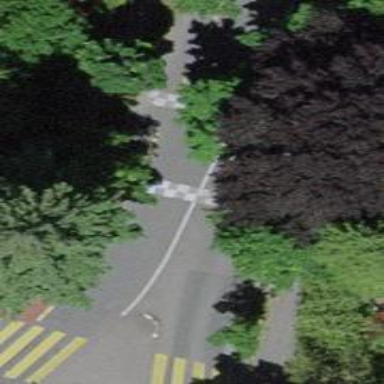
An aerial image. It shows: Avenue lined with trees.